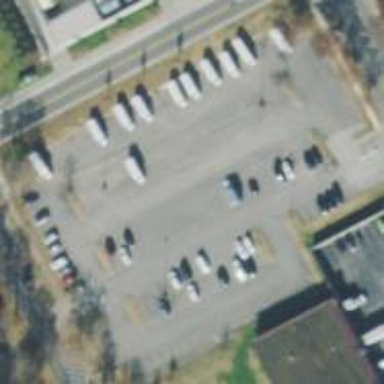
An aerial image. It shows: Parking area with surface.